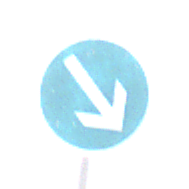
Verkehrszeichen: VorgeschriebeneVorbeifahrtRechts
Umgebung: Outdoor, Suburban
Tageszeit: MorningAfternoon
Wetter: PartlyCloudy
Licht: Natural
Jahreszeit: NotSpecified
Kontrast: HighContrast